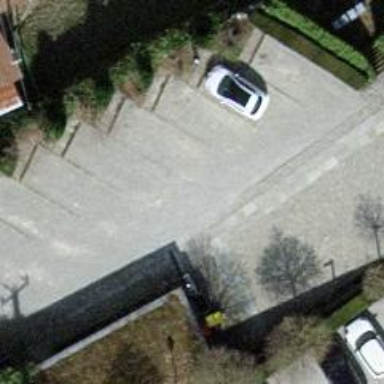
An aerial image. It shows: Road serving as parking aisle.